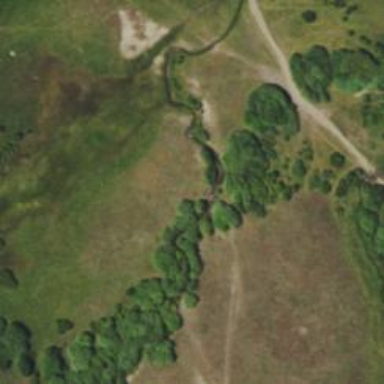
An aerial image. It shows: Path.